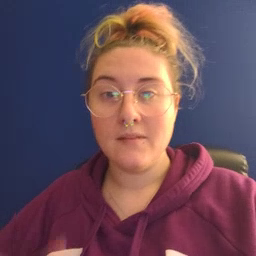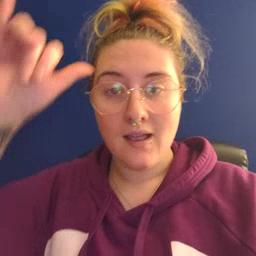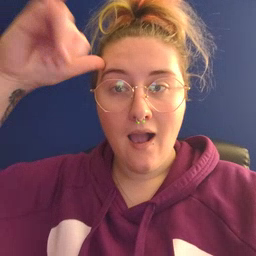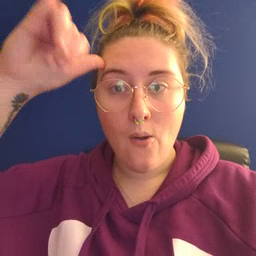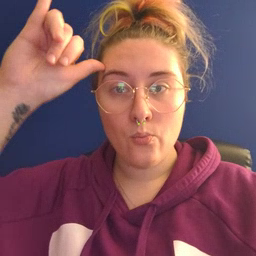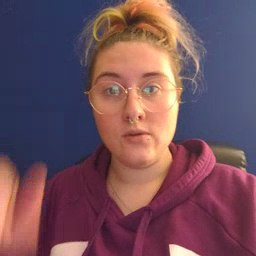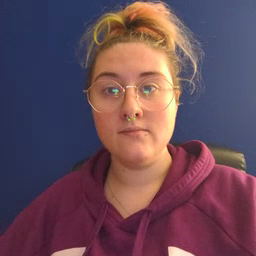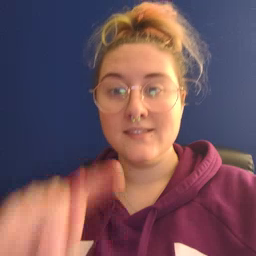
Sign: cow